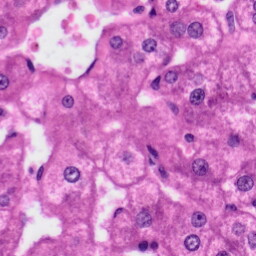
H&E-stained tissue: Liver